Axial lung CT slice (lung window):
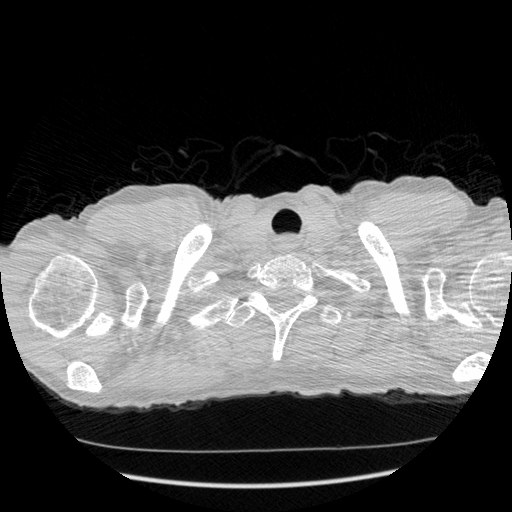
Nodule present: no